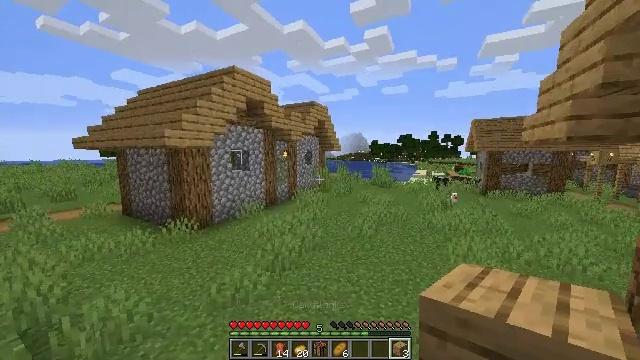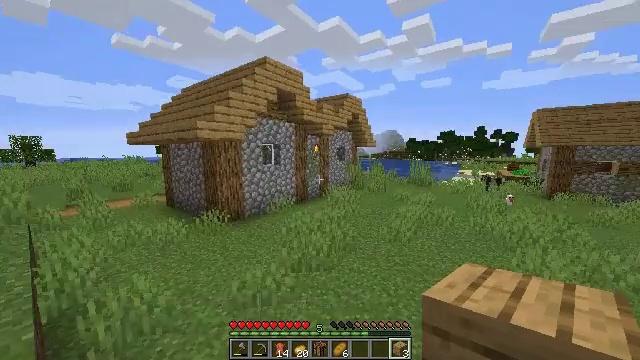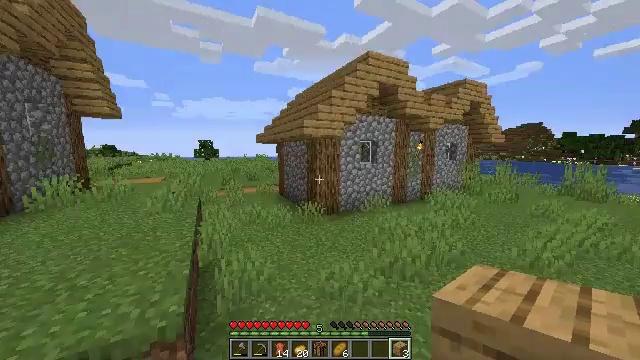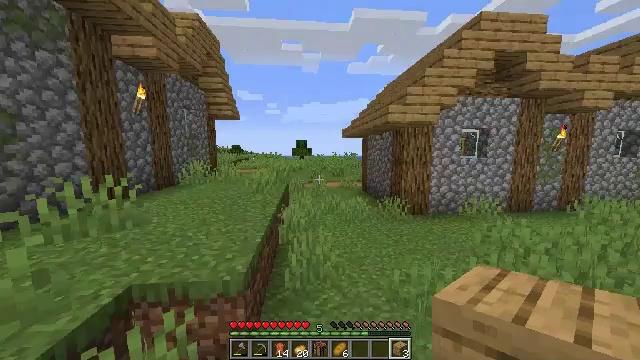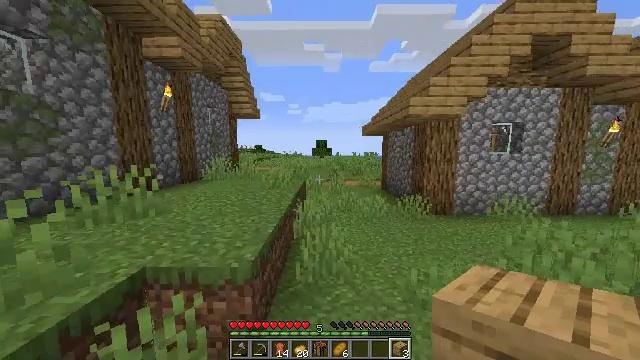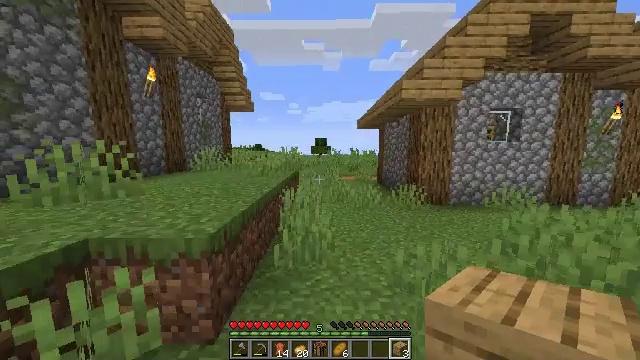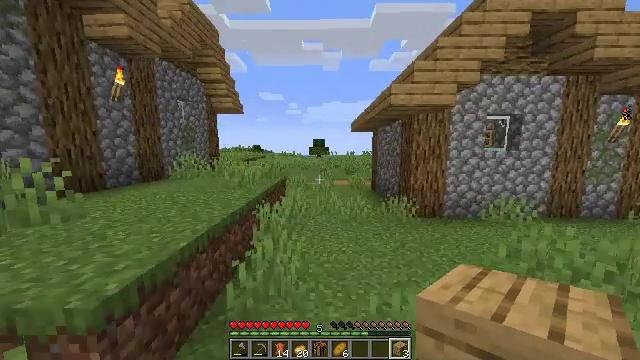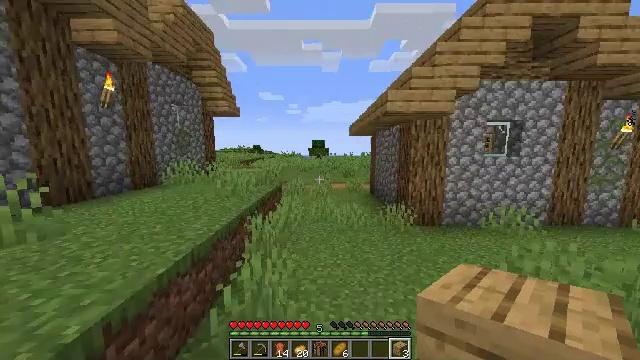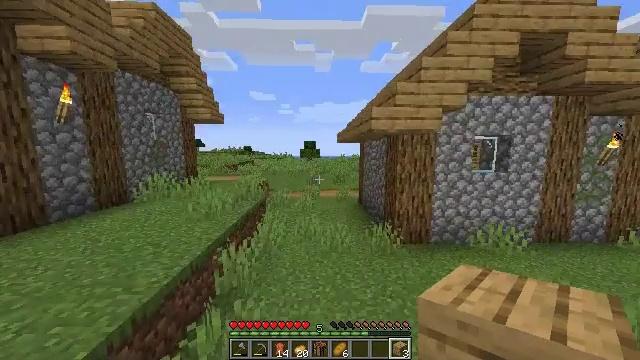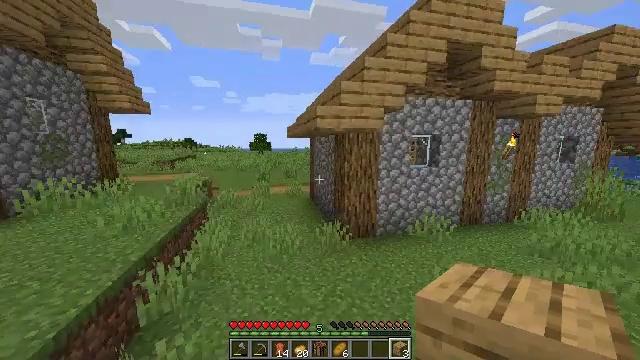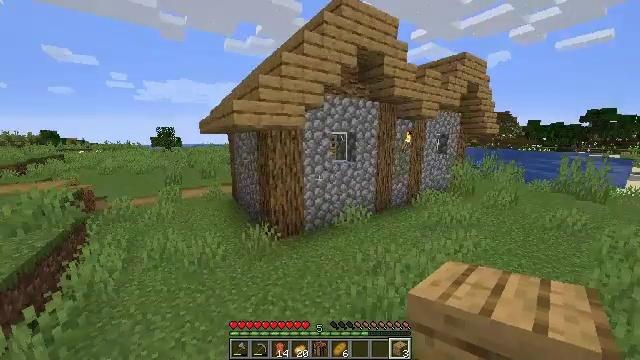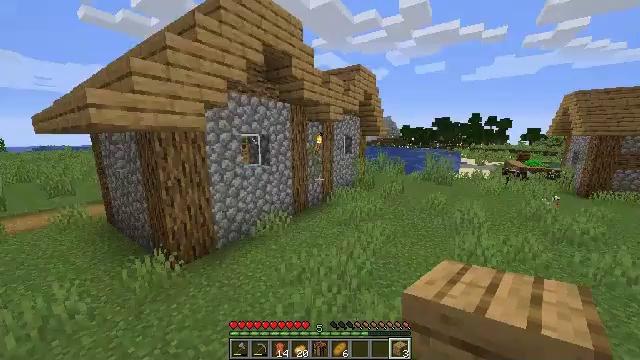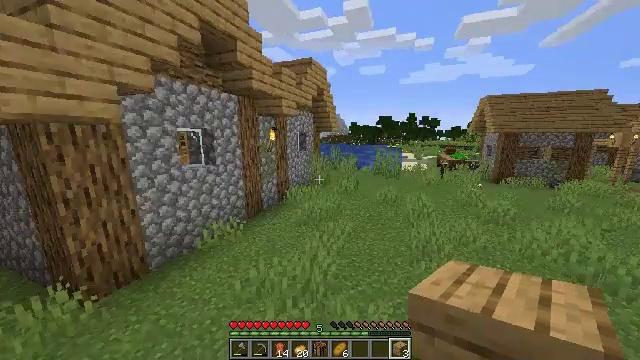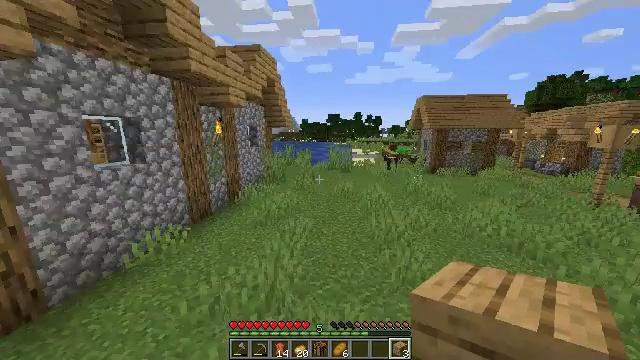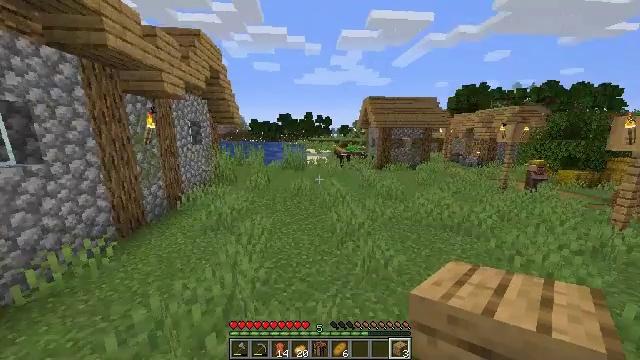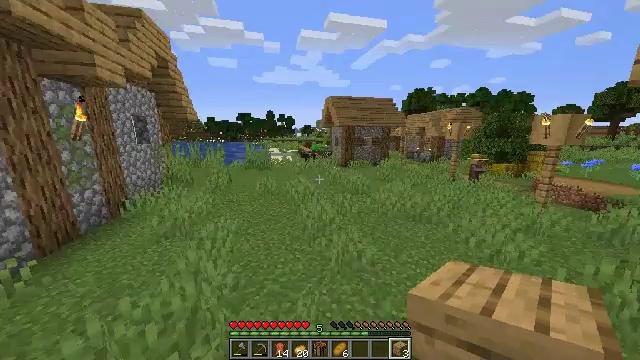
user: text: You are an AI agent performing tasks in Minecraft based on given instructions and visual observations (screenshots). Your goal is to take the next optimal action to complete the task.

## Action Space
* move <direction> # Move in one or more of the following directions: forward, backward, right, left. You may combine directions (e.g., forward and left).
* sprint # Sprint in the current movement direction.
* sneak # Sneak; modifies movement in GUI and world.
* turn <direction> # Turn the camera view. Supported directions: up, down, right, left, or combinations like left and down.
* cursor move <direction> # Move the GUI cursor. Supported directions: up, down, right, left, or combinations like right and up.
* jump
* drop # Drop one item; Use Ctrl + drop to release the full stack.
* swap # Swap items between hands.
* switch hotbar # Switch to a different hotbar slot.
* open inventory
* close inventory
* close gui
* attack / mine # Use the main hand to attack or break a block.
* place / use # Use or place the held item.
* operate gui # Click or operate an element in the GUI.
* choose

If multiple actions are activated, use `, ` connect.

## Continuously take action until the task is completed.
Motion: motion action
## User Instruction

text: Gather the composter from your farm.
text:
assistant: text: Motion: move forward, sprint, turn left, jump
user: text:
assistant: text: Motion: move forward, sprint, turn left, jump
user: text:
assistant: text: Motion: move forward, sprint, turn left, jump
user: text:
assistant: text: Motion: move forward and move right, sprint, turn left, jump
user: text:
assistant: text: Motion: move forward and move right, sprint, jump
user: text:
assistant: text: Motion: move forward and move right, sprint, jump
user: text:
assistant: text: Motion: move forward and move right, sprint, jump
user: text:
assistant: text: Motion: move forward and move right, sprint, turn right, jump
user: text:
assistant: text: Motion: move forward and move right, sprint, turn right and down, jump
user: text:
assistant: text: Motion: move forward and move right, sprint, turn right and down, jump
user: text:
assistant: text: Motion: move forward and move right, sprint, turn right, jump
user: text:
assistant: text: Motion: move forward, sprint, turn right, jump
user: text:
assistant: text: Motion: move forward, sprint, turn right, jump
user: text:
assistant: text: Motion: move forward, sprint, turn right, jump
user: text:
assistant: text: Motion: move forward, sprint, turn right, jump
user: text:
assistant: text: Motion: move forward, sprint, turn right, jump
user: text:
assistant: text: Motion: move forward, sprint, turn right, jump
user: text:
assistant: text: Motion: move forward, sprint, turn right, jump
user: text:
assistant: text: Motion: move forward, sprint, turn right, jump
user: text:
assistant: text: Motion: move forward, sprint, turn right and down, jump
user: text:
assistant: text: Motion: move forward, sprint, jump
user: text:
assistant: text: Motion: move forward, sprint, jump
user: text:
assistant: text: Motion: move forward, sprint, jump
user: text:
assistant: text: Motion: move forward, sprint, jump
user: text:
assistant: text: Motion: move forward, sprint, jump
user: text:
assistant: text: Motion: move forward, sprint, turn right, jump
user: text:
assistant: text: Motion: move forward, sprint, turn right, jump
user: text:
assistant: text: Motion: move forward, sprint, turn right, jump
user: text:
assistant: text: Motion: move forward, sprint, turn right, jump
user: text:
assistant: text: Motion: move forward, sprint, turn right, jump